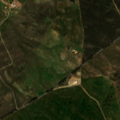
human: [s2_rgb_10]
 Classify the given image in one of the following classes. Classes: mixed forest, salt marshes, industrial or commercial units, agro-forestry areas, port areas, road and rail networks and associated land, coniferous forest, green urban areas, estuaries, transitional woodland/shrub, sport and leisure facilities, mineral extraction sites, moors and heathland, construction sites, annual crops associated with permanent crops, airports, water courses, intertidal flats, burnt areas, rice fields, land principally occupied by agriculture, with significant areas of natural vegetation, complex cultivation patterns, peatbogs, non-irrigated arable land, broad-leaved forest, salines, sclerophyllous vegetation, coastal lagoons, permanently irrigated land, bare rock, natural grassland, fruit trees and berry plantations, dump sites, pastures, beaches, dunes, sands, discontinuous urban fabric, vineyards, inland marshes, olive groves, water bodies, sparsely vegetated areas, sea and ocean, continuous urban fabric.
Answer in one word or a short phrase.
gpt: non-irrigated arable land, olive groves, agro-forestry areas, sclerophyllous vegetation, transitional woodland/shrub